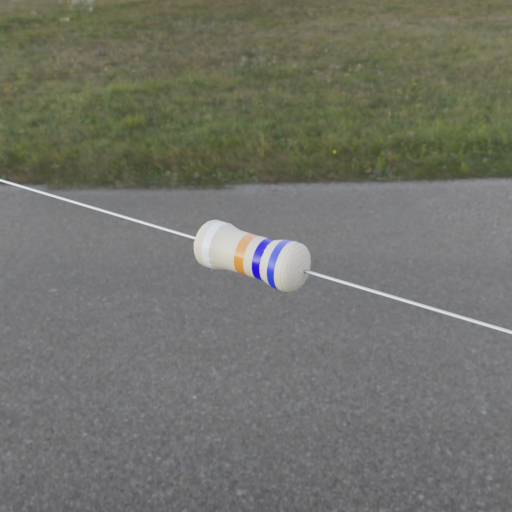
Resistor colour bands (in order): white, orange, blue, blue